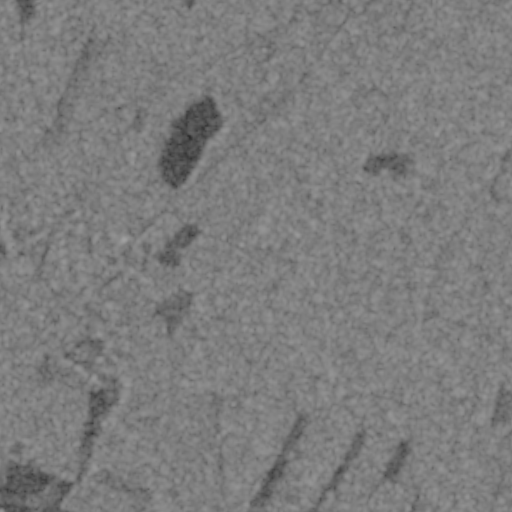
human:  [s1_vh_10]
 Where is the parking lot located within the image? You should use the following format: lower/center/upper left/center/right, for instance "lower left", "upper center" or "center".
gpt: The parking lot is located in the center of the image.
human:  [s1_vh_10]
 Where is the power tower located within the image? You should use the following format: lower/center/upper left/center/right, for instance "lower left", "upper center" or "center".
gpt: The power tower is located in the upper left of the image.
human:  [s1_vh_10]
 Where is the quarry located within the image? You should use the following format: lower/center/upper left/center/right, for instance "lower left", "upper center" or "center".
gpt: The quarry is located in the upper right of the image.
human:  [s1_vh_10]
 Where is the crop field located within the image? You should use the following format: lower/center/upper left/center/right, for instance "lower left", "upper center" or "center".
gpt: There is no crop field in the image.

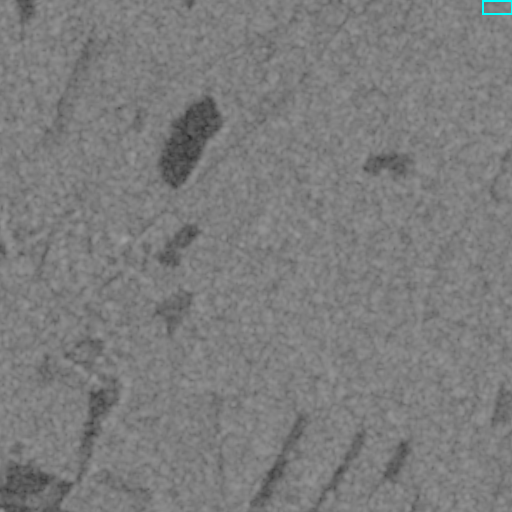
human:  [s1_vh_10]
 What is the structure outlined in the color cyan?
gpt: The structure outlined in cyan is a quarry.
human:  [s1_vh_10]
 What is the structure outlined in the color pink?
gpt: There is no pink outline.